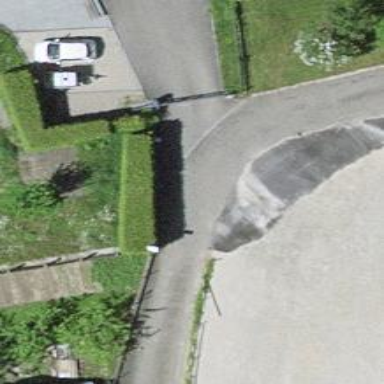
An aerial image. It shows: Residential road with asphalt surface. It is service alley with no sidewalk.